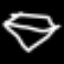
Label: diamond